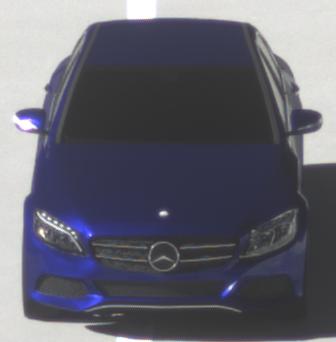
Make: Mercedes-Benz
Model: C 160
Detailed model: C-Class (205) Limousine
Model produced from: 2015/04
Model produced until: 2018/04
Doors: 4
Color: blue
Road condition: dry road
Daytime: morning or afternoon
Contrast: high contrast